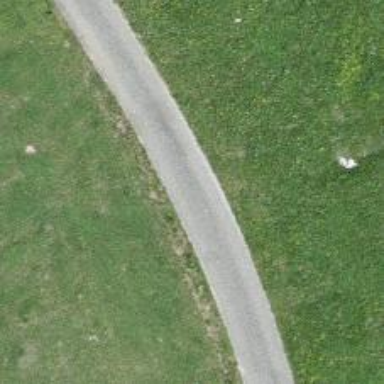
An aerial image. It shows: Well-maintained track road with grade 1 tracktype.